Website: lowes
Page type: review-order
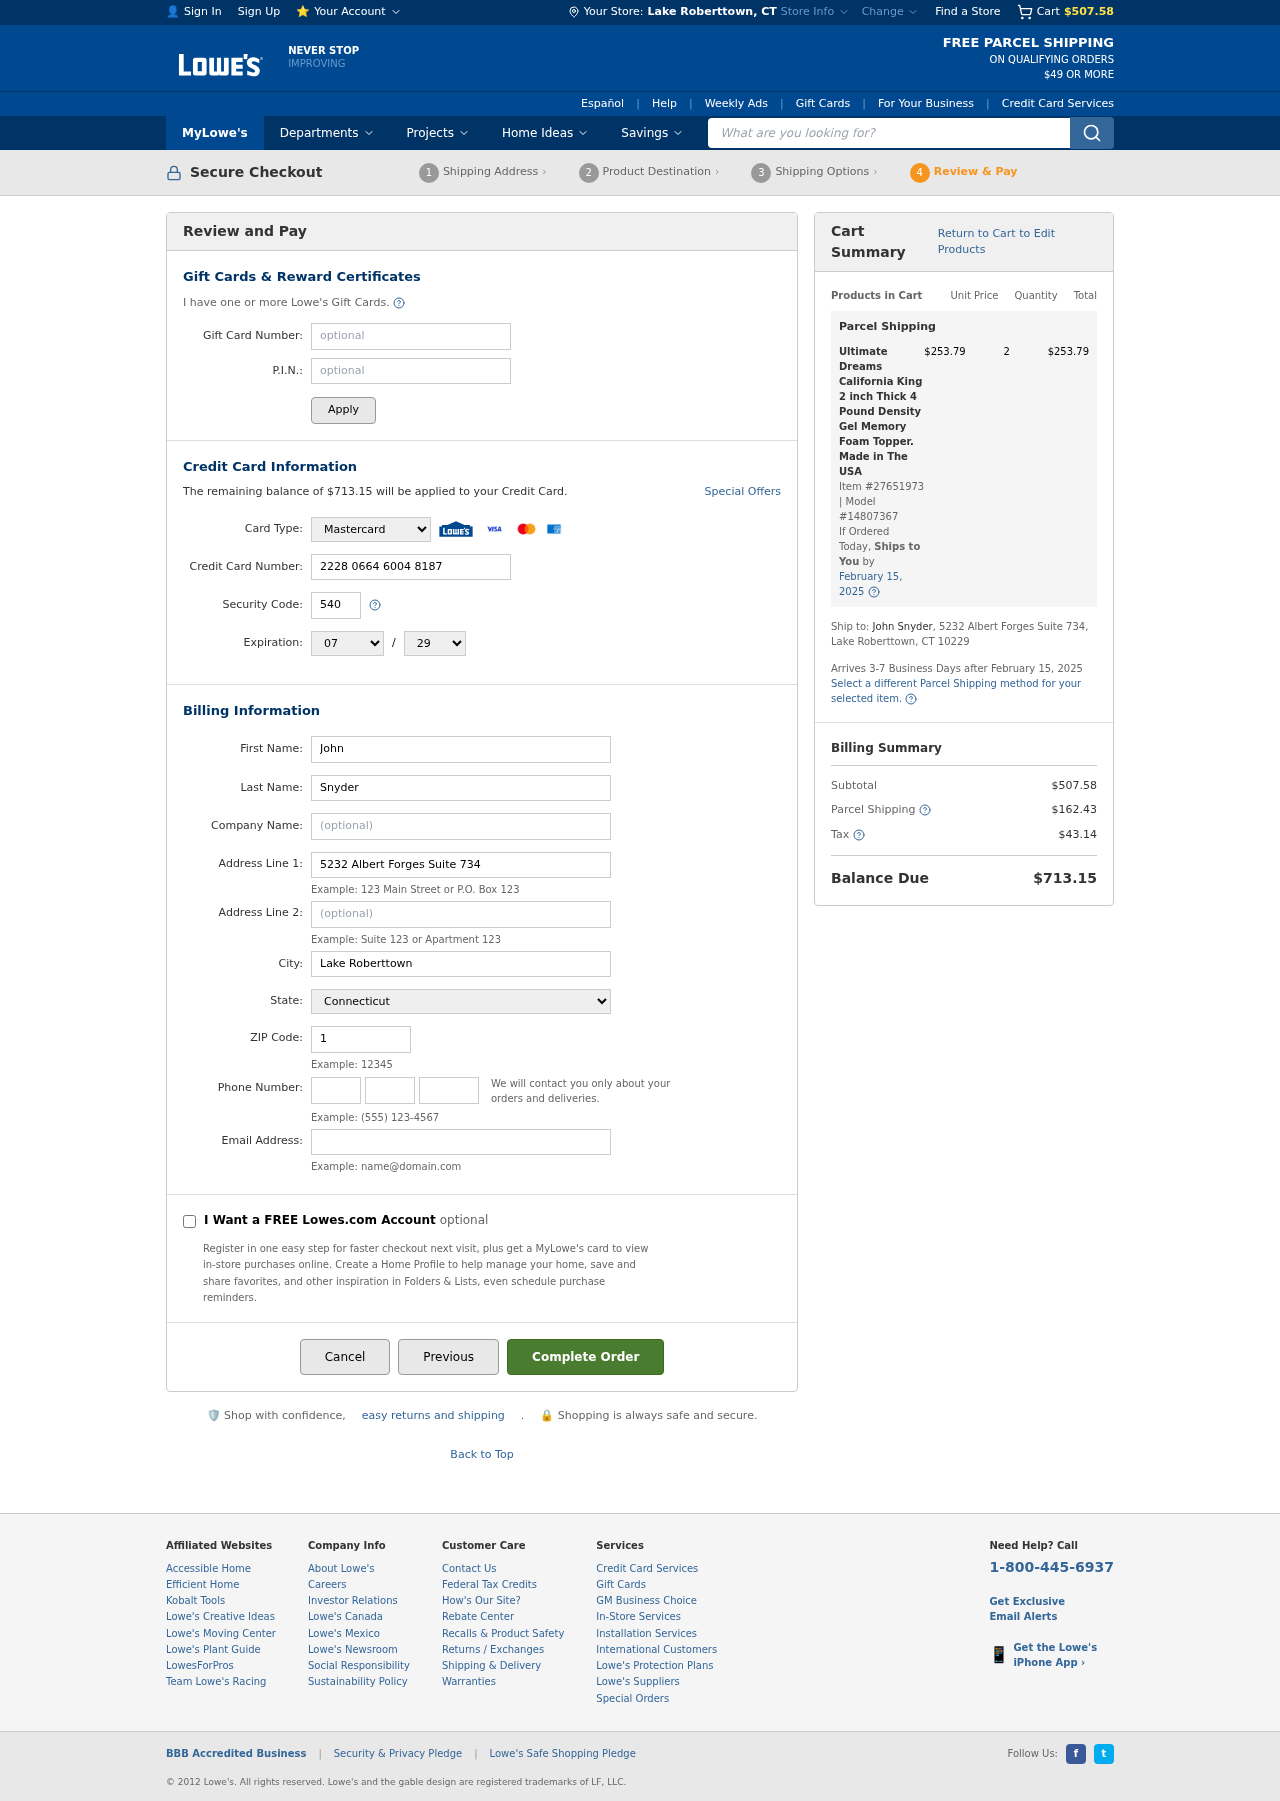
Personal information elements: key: PII_CARD_CVV
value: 540
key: PII_CARD_EXPIRY_MONTH
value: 07
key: PII_CARD_EXPIRY_YEAR
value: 29
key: PII_CARD_NUMBER
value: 2228 0664 6004 8187
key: PII_CARD_TYPE
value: Mastercard
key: PII_CITY
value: Lake Roberttown
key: PII_CITY_STATE
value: Lake Roberttown, CT
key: PII_EMAIL
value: jsnyder@gmail.com
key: PII_FIRSTNAME
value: John
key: PII_LASTNAME
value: Snyder
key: PII_PHONE_AREA
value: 668
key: PII_PHONE_PREFIX
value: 208
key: PII_PHONE_SUFFIX
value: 6435
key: PII_POSTCODE
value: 10229
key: PII_STATE
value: Connecticut
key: PII_STREET
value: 5232 Albert Forges Suite 734
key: PII_STREET2
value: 5232 Albert Forges Suite 734
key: PII_FULLNAME2
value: John Snyder
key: PII_STATE_ABBR
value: CT
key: PII_POSTCODE_FULL
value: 10229
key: PII_CITY_STATE_ZIP
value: Lake Roberttown, CT 10229
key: PII_POSTCODE_NUMERIC
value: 10229
Product elements: key: PRODUCT1_NAME
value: Ultimate Dreams California King 2 inch Thick 4 Pound Density Gel Memory Foam Topper. Made in The USA
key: PRODUCT1_PRICE
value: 253.79
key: PRODUCT1_QUANTITY
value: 2
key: PRODUCT1_ITEM_NUMBER
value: Item #27651973
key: PRODUCT1_MODEL_NUMBER
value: Model #14807367
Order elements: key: ORDER_SUBTOTAL
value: $507.58
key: ORDER_BALANCE_DUE
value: $713.15
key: ORDER_SHIPPING_DATE
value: February 15, 2025
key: ORDER_ITEM_TOTAL
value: $253.79
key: ORDER_SHIPPING_DATE2
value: February 15, 2025
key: ORDER_SHIPPING_COST
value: $162.43
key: ORDER_TAX
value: $43.14
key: ORDER_TOTAL
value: $713.15
Search elements: key: HEADER_SEARCH
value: What are you looking for?